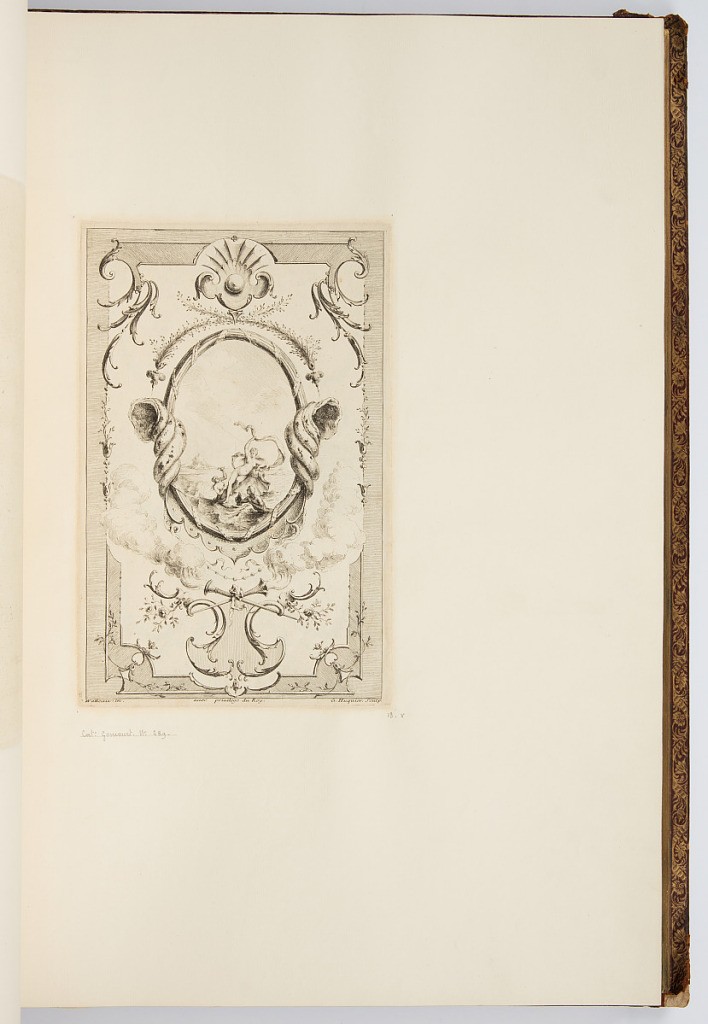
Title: Ornament Design with Triumph of Venus
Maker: Antoine Watteau, French, 1684–1721
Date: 1723-1735
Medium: Etching on laid paper
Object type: Bound print
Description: Page of ornament with a central oval depicting a scene of Venus born upon the waves in a shell, surrounded by nereids. The oval is set within an arabesque frame of tendrils, scrolls, and sprays of leaves. The plate is signed.